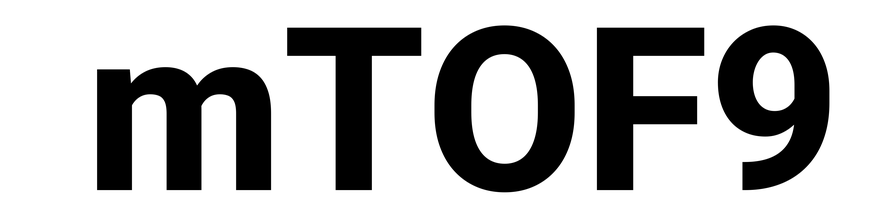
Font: Roboto_ExtraBold